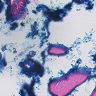
Metastatic tissue present: no